Question: I have two questions here, both related.
When I create a new project with a blank activity in Android studio the project always creates an app with an 'ActionBarActivity'.
'''
public class MainActivity extends ActionBarActivity {
'''
1.How can I change my project defaults to remove this default and just create a project as:
'''
public class MainActivity
'''
1. to update it so its is not creating an app with deprecated code. Please see image.

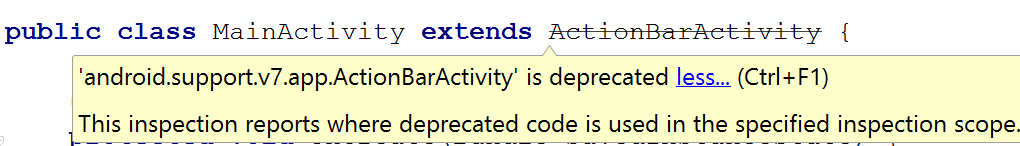
Answer: Unfortunately there is no way to reconfigure the content of main activity created by default. Possibly the Google engineers will fix it some time in the future.
What you can do here to save some time is move the caret to the 'ActionBarActivity' while being in the 'MainActivity.java' file and hit +. The quick fix "Replace with AppCompatActiivty" will pop up and all you'll need to do is hit to apply it. It's easier than replacing 'ActionBarActivity' with 'AppCompactActivity' by typing.